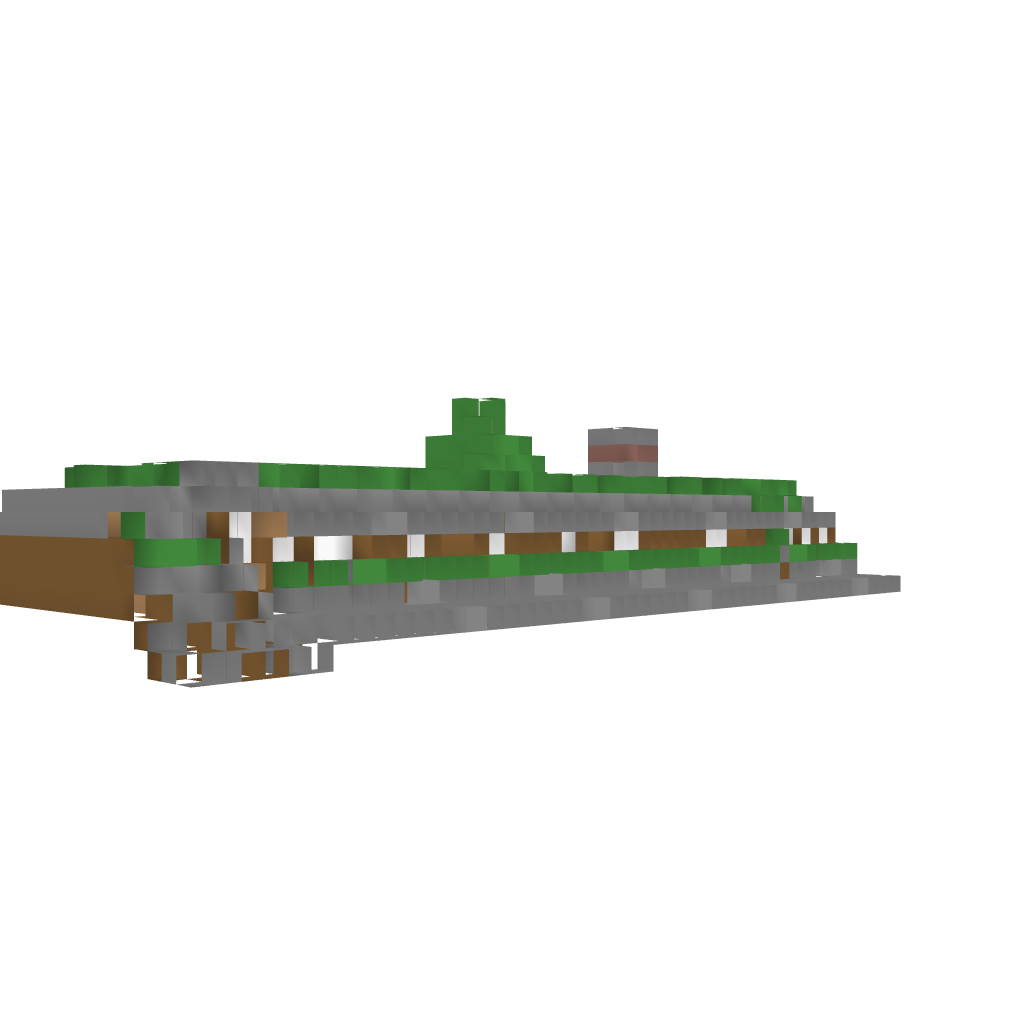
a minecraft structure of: Bagend Hobbit Hole bad low quality